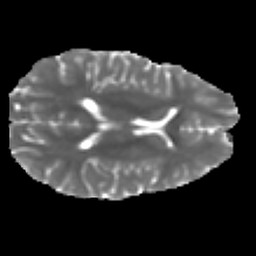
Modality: MD
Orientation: axial
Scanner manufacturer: ge
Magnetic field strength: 3 T
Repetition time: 7.98 s
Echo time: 0.0701 s